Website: macys
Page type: delivery-shipping
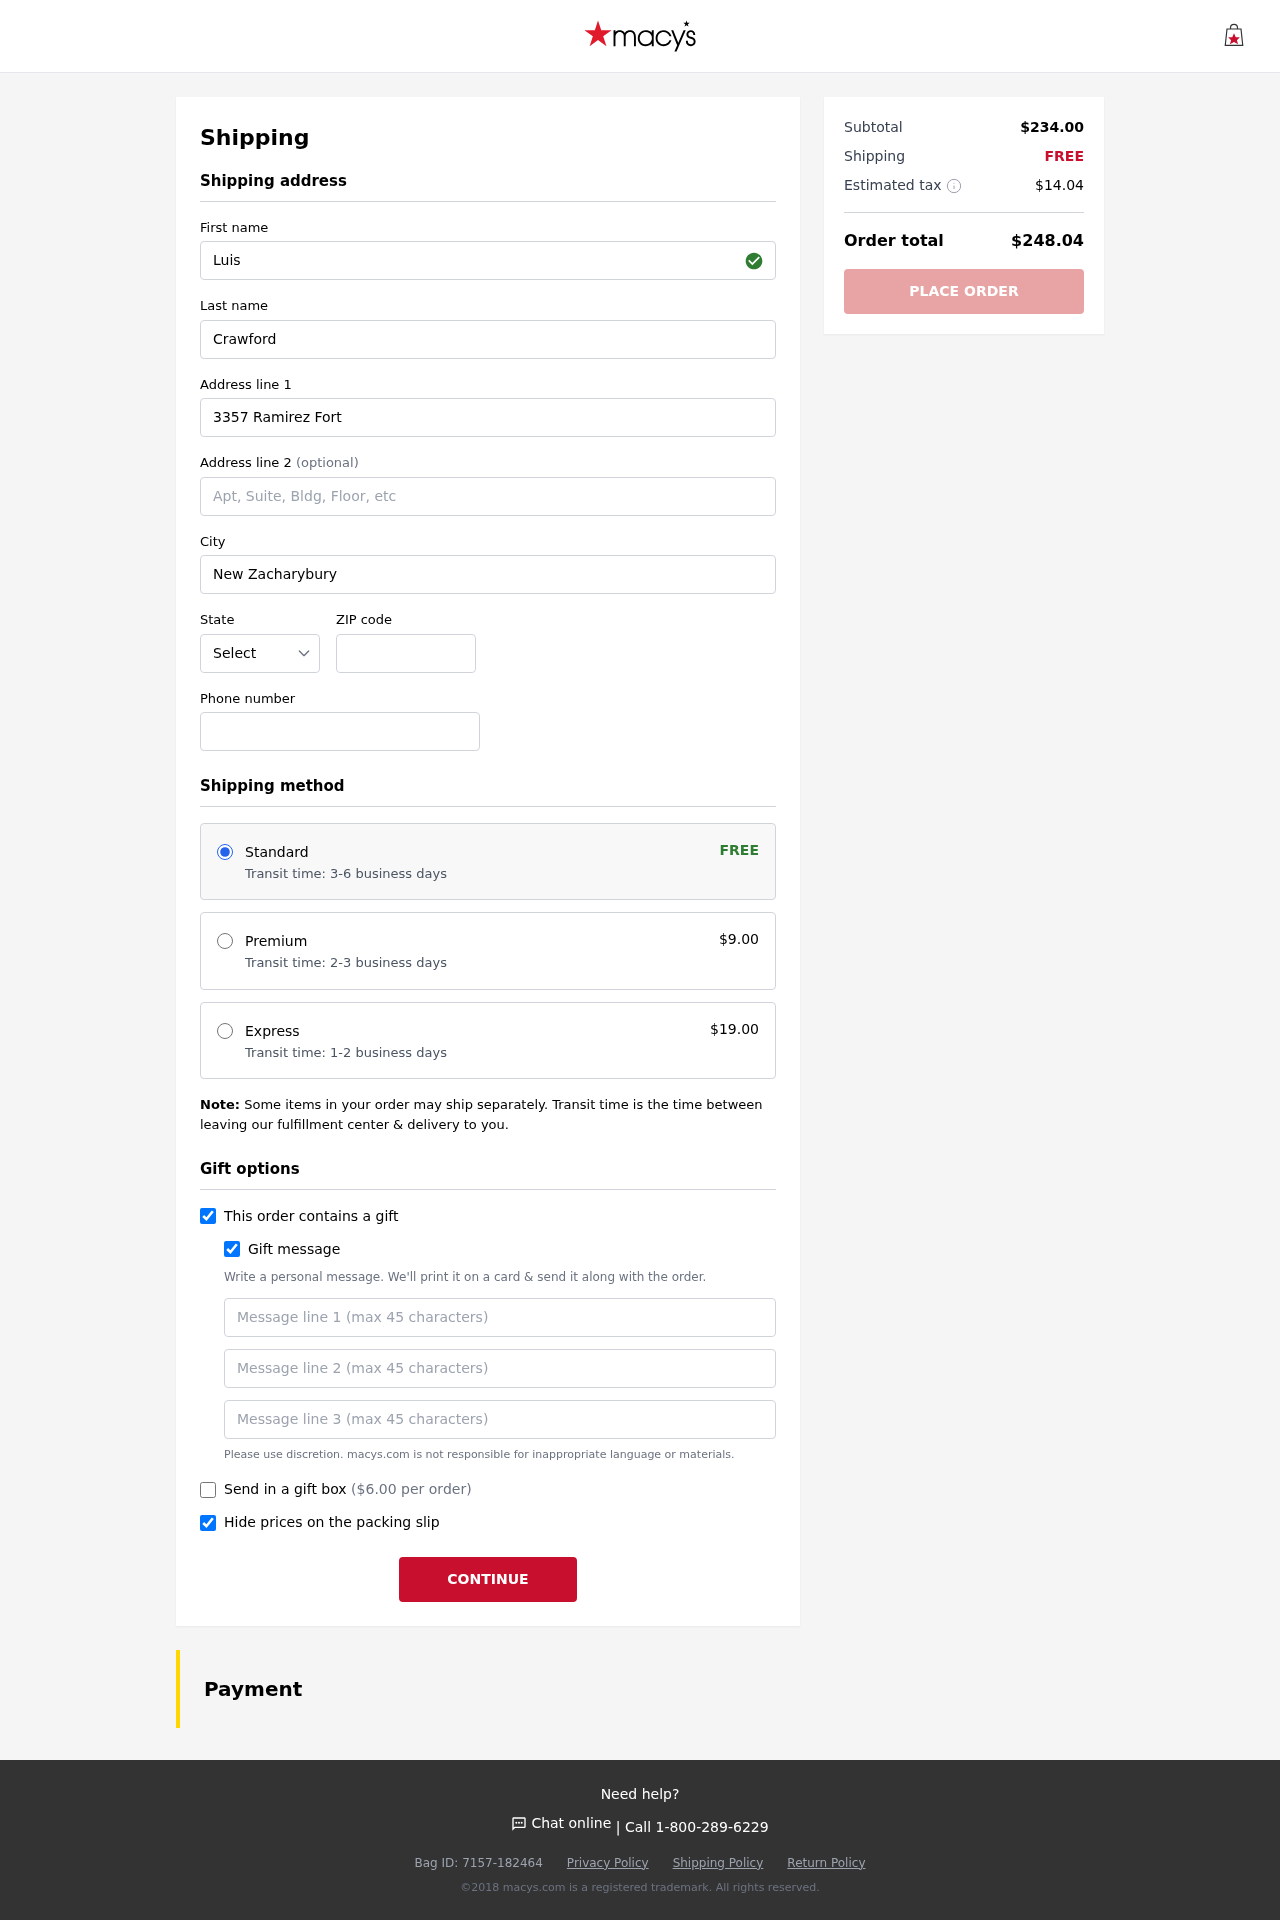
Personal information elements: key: PII_STATE_ABBR
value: OR
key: PII_FIRSTNAME
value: Luis
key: PII_LASTNAME
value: Crawford
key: PII_STREET
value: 3357 Ramirez Fort
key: PII_CITY
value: New Zacharybury
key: PII_POSTCODE
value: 89249
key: PII_PHONE
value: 9764455742
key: PII_GIFT_MESSAGE
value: Hey Jennifer! I saw these cozy cushions and immediately thought of our backyard hangouts—perfect for adding a little comfort to our chats. Hope they bring some extra warmth to your lovely space!  Luis
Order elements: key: ORDER_SHIPPING_STANDARD
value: Transit time: 3-6 business days
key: ORDER_SHIPPING_COST
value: FREE
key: ORDER_SHIPPING_PREMIUM
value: Transit time: 2-3 business days
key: ORDER_SHIPPING_PREMIUM_PRICE
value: $9.00
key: ORDER_SHIPPING_EXPRESS
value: Transit time: 1-2 business days
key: ORDER_SHIPPING_EXPRESS_PRICE
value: $19.00
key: ORDER_GIFT_BOX_PRICE
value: ($6.00 per order)
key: ORDER_SUBTOTAL
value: $234.00
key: ORDER_SHIPPING_COST2
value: FREE
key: ORDER_TAX
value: $14.04
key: ORDER_TOTAL
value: $248.04